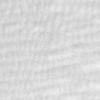
Label: no_change